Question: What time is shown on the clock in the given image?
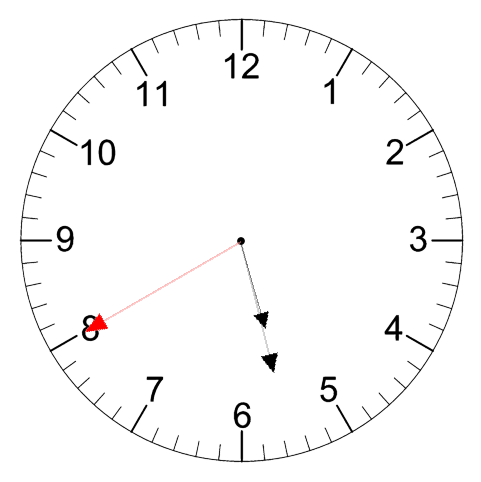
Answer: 05:27:40